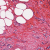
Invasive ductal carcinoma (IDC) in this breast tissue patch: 0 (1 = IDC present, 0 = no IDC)